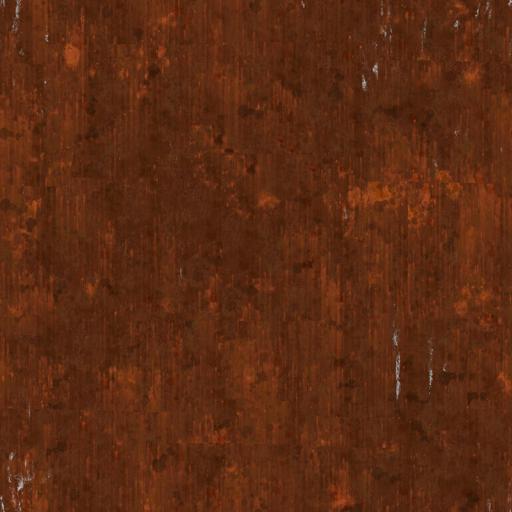
Tags: metal plates rust rusted